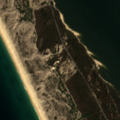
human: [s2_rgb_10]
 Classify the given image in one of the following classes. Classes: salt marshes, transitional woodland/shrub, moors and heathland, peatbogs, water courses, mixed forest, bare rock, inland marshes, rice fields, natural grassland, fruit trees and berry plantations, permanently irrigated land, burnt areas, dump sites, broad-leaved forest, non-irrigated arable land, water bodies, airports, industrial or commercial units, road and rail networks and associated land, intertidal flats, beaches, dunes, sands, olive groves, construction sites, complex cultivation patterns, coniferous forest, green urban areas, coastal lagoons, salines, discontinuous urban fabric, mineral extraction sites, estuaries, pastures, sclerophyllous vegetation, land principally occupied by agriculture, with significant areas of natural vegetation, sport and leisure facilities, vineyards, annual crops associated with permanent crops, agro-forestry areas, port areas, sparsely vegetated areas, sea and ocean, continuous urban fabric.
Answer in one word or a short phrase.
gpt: transitional woodland/shrub, beaches, dunes, sands, salt marshes, estuaries, sea and ocean